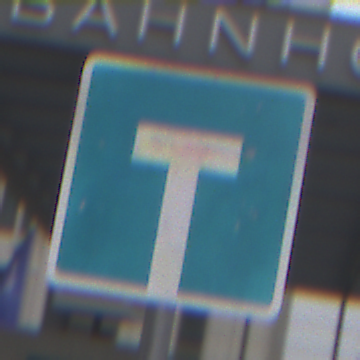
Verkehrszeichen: Sackgasse
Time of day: MorningAfternoon
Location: Outdoor (Urban)
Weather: Overcast
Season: NotSpecified
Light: Natural